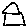
Label: house